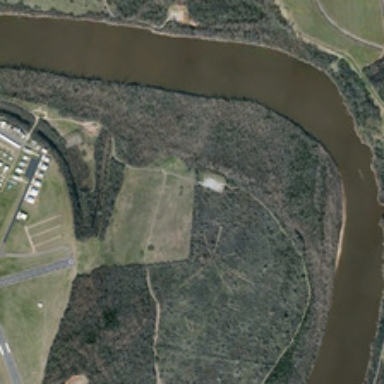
Many green plants and some buildings are in two sides of a curved river .